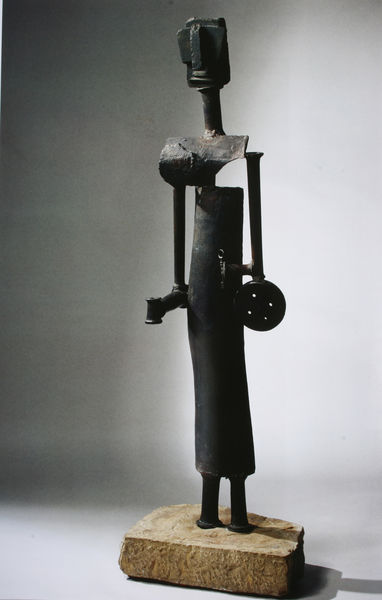
Titel: La femme à la clé ("La Taulière"), Frau mit Schüssel ("Die Wirtin")
Künstler: Pablo Picasso
Institution: Privatsammlung
Schlagwörter: hand, kopf, busen, frau, kleid, nase, schwarz, arme, gesicht, mensch, sockel, stein, hals, schlank, figur, knopf, lippen, rund, skulptur, statue, beine, abstrakt, naiv, rad, metall, bronze, plastik, gestalt, eisen, gerät, scheibe, hammer, objekt, blech, zahnrad